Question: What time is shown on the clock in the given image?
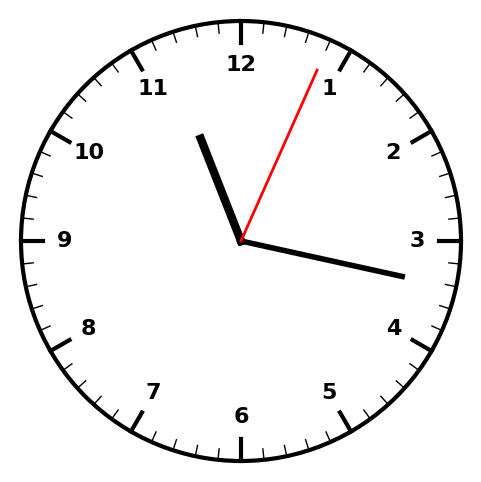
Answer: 11:17:04